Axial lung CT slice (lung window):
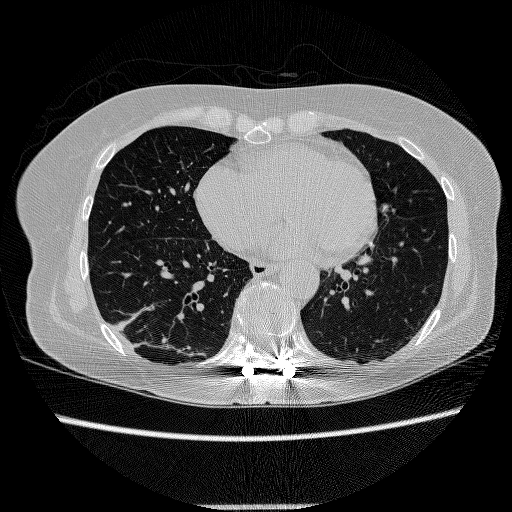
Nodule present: no